Interaction volume radius: 10 \u00c5
Interaction volume height: 15 \u00c5
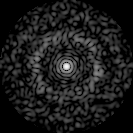
Disorder parameter: 0.848